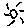
Label: sun